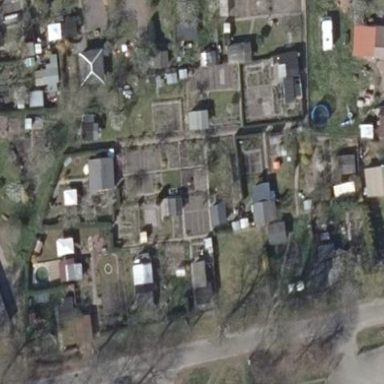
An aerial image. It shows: Area designated for allotments.